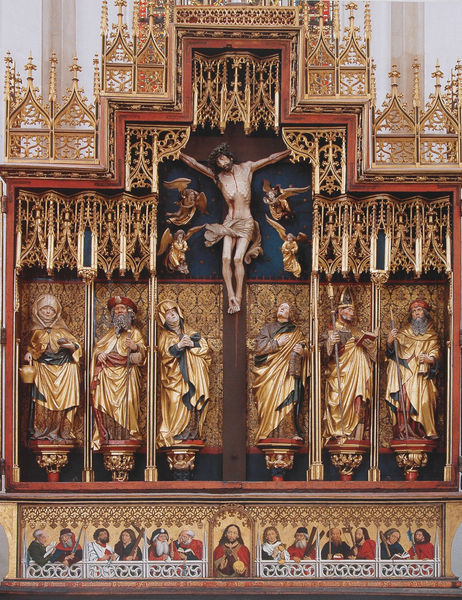
Titel: Hochaltar, Mittelschrein
Standort: Rothenburg ob der Tauber
Institution: St. Jakob
Schlagwörter: blau, umhang, weiß, gelb, menschen, bunt, holz, haus, rot, schloss, hinrichtung, johannes, mensch, kirche, gewand, gold, gotik, renaissance, schön, rundbild, engel, skulptur, farbig, sommer, schrank, winter, figuren, dick, spitz, ornamente, verzierung, dünn, bemalt, bögen, kreuz, hässlich, kranz, altar, hochaltar, schnitzerei, skulpturen, statuen, gotisch, christus, jesus, kreuzigung, klerus, chor, kruzifix, baldachin, konsolen, heilige, abendmahl, golden, klappe, jünger, heilig, putten, maria, gekreuzigt, prophet, fassung, schnitzen, altarbild, anna, tryptichon, maßwerk, pontius pilatus, gesprenge, predella, retabel, schnitzaltar, gefaßt, gekreuzigter, flügelaltar, katholisch, apostel, evangelium, propheten, rennaisance, attribute, heiligen, altaraufbau, altarkrönung, renaisance, k, hinrichtuing, kreutzighuri9iuop, kreuzt, krtanz, hohlbein, stiferfiguren, bsldachin, verena, kreuzaltar